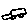
Label: car